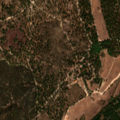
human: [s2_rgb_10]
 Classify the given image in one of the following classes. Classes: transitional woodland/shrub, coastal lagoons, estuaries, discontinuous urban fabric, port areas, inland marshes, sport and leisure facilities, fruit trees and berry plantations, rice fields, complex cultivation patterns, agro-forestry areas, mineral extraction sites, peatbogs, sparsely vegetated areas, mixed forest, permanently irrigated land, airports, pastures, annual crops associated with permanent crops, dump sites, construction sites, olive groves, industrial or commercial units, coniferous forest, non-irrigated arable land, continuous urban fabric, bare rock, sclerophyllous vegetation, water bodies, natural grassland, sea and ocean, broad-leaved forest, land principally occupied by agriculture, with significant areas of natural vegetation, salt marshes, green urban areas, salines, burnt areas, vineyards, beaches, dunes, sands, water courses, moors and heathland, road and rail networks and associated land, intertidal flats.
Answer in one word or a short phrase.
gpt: pastures, agro-forestry areas, broad-leaved forest, coniferous forest, transitional woodland/shrub